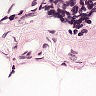
Metastatic tissue present: no